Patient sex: M
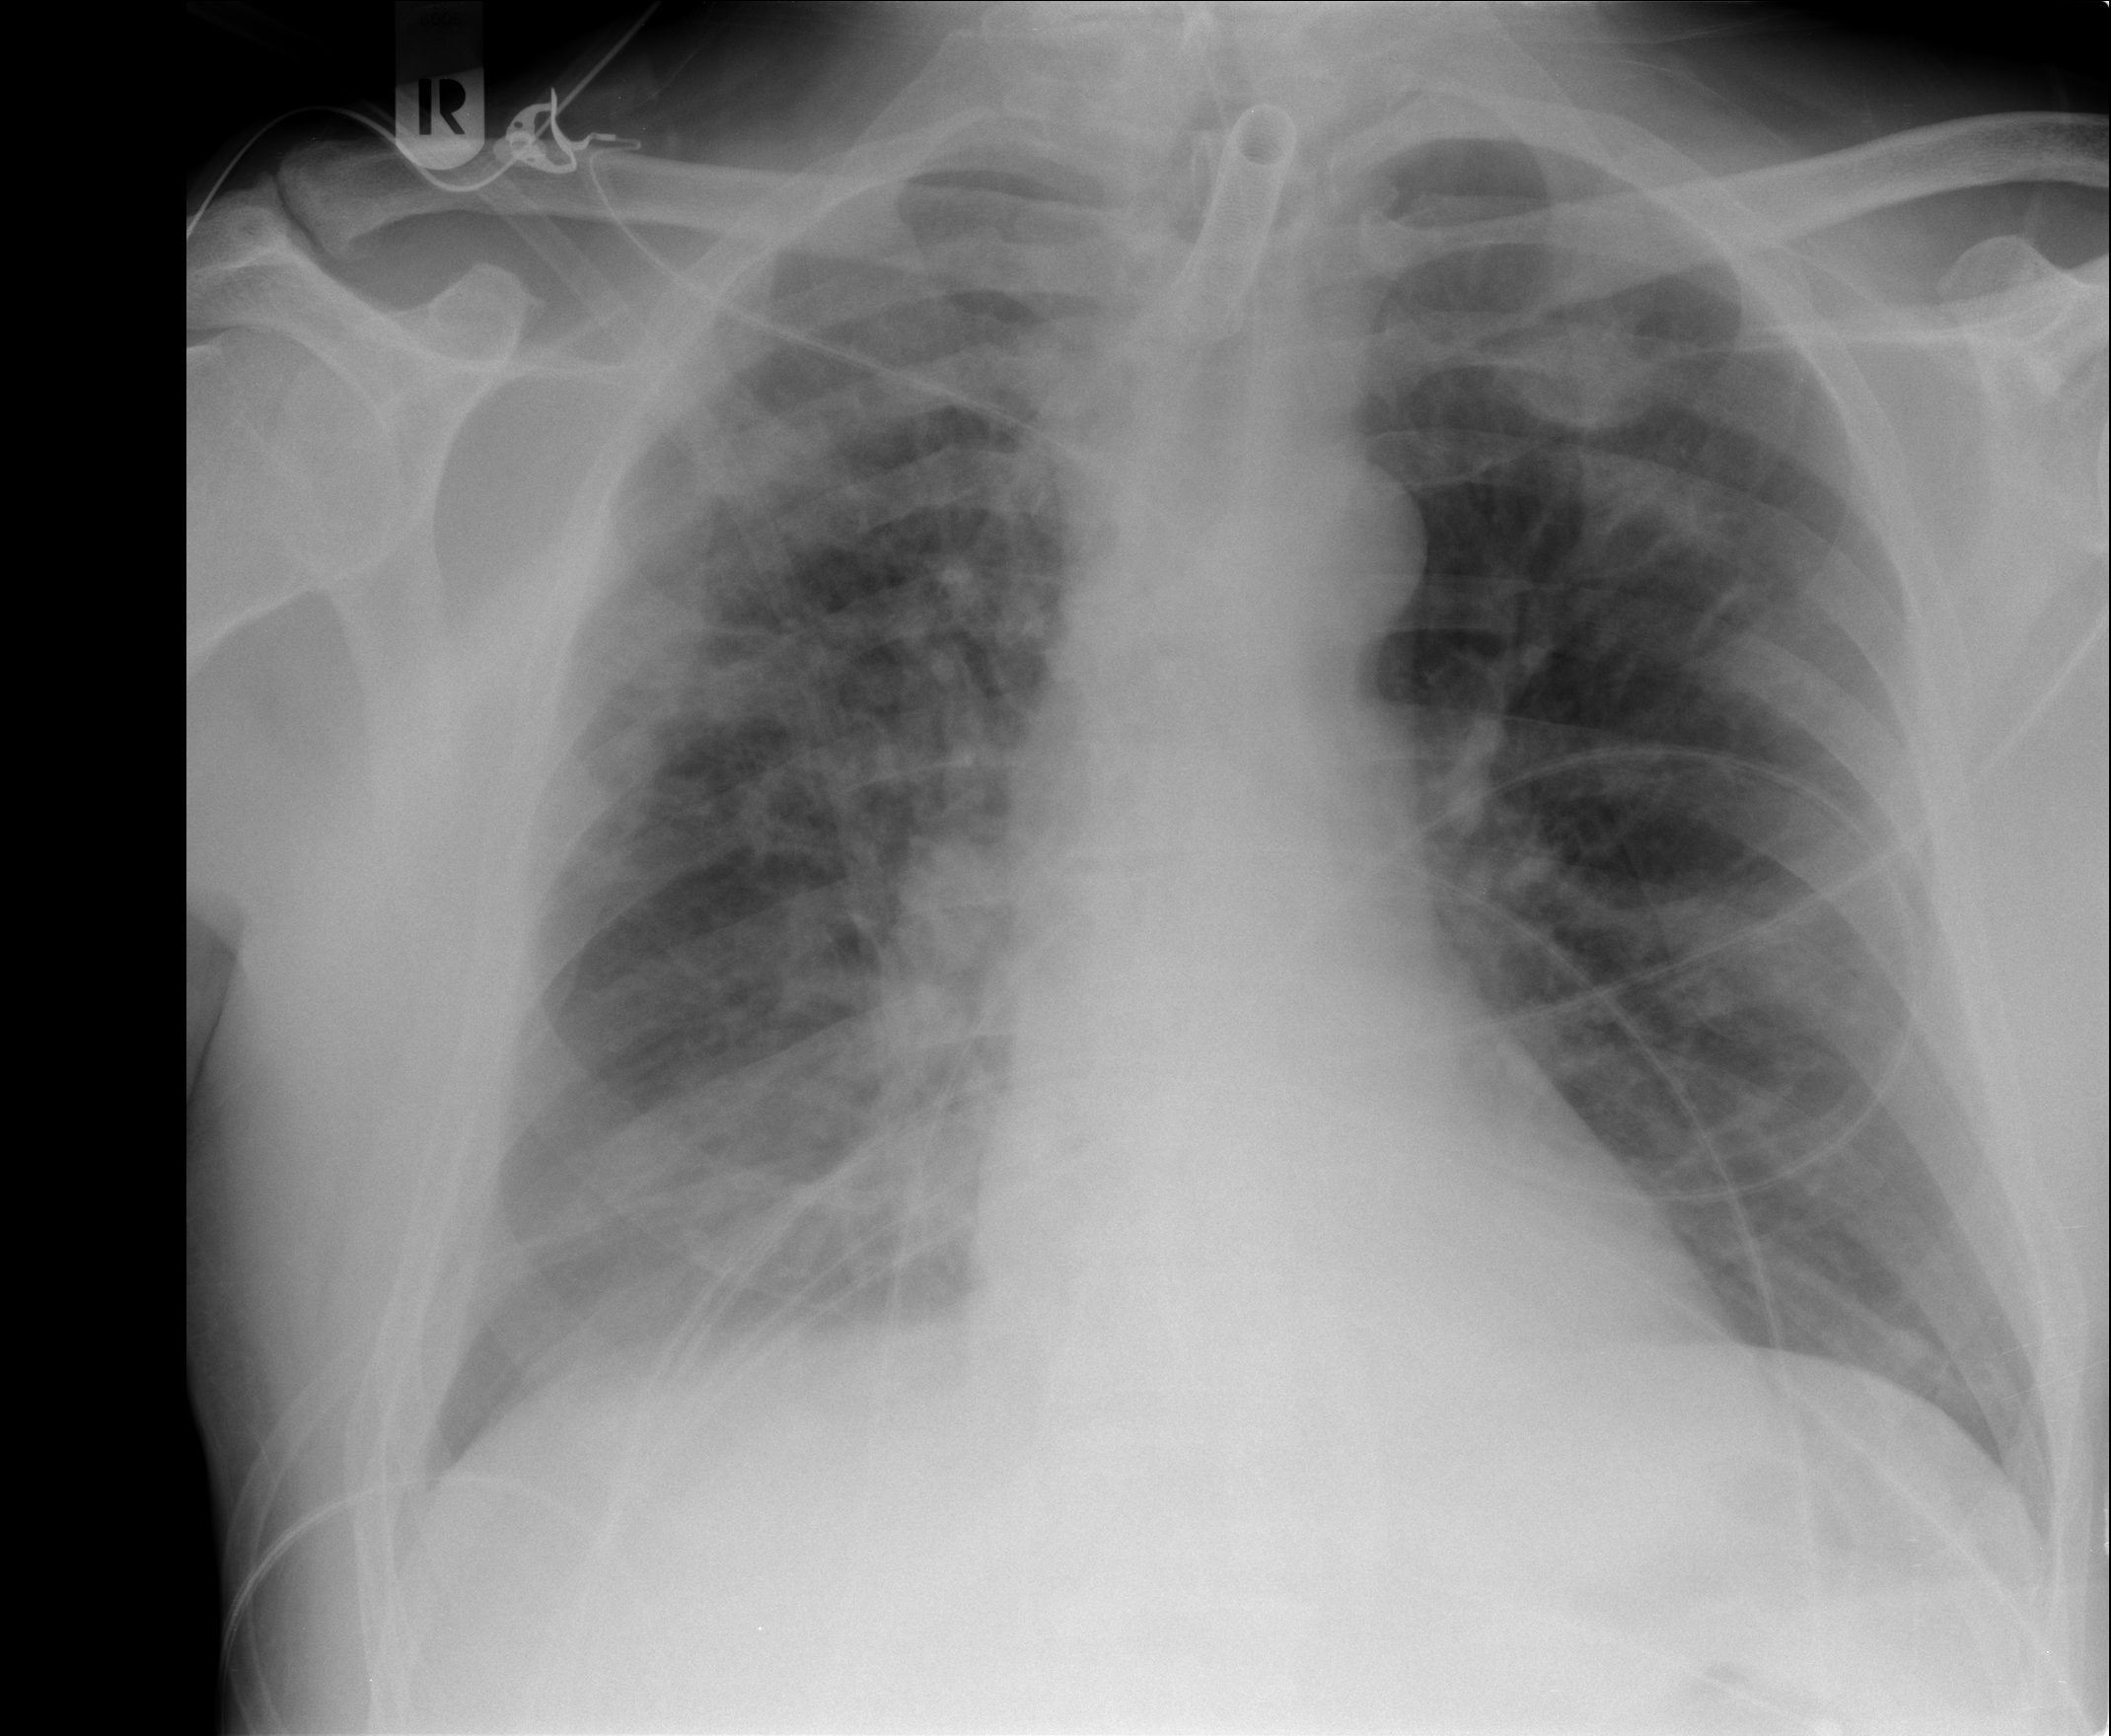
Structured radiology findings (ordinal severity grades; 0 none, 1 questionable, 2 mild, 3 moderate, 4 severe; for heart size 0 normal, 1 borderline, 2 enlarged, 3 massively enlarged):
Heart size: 0
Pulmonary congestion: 2
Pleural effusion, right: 1
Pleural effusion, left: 0
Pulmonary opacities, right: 4
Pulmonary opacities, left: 2
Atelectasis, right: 3
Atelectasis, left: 2